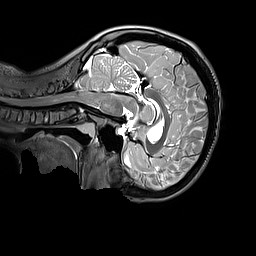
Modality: T2w
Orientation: sagittal
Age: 12
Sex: male
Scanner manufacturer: siemens
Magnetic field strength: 3 T
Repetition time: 3.2 s
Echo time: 0.408 s